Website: walmart
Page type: payment
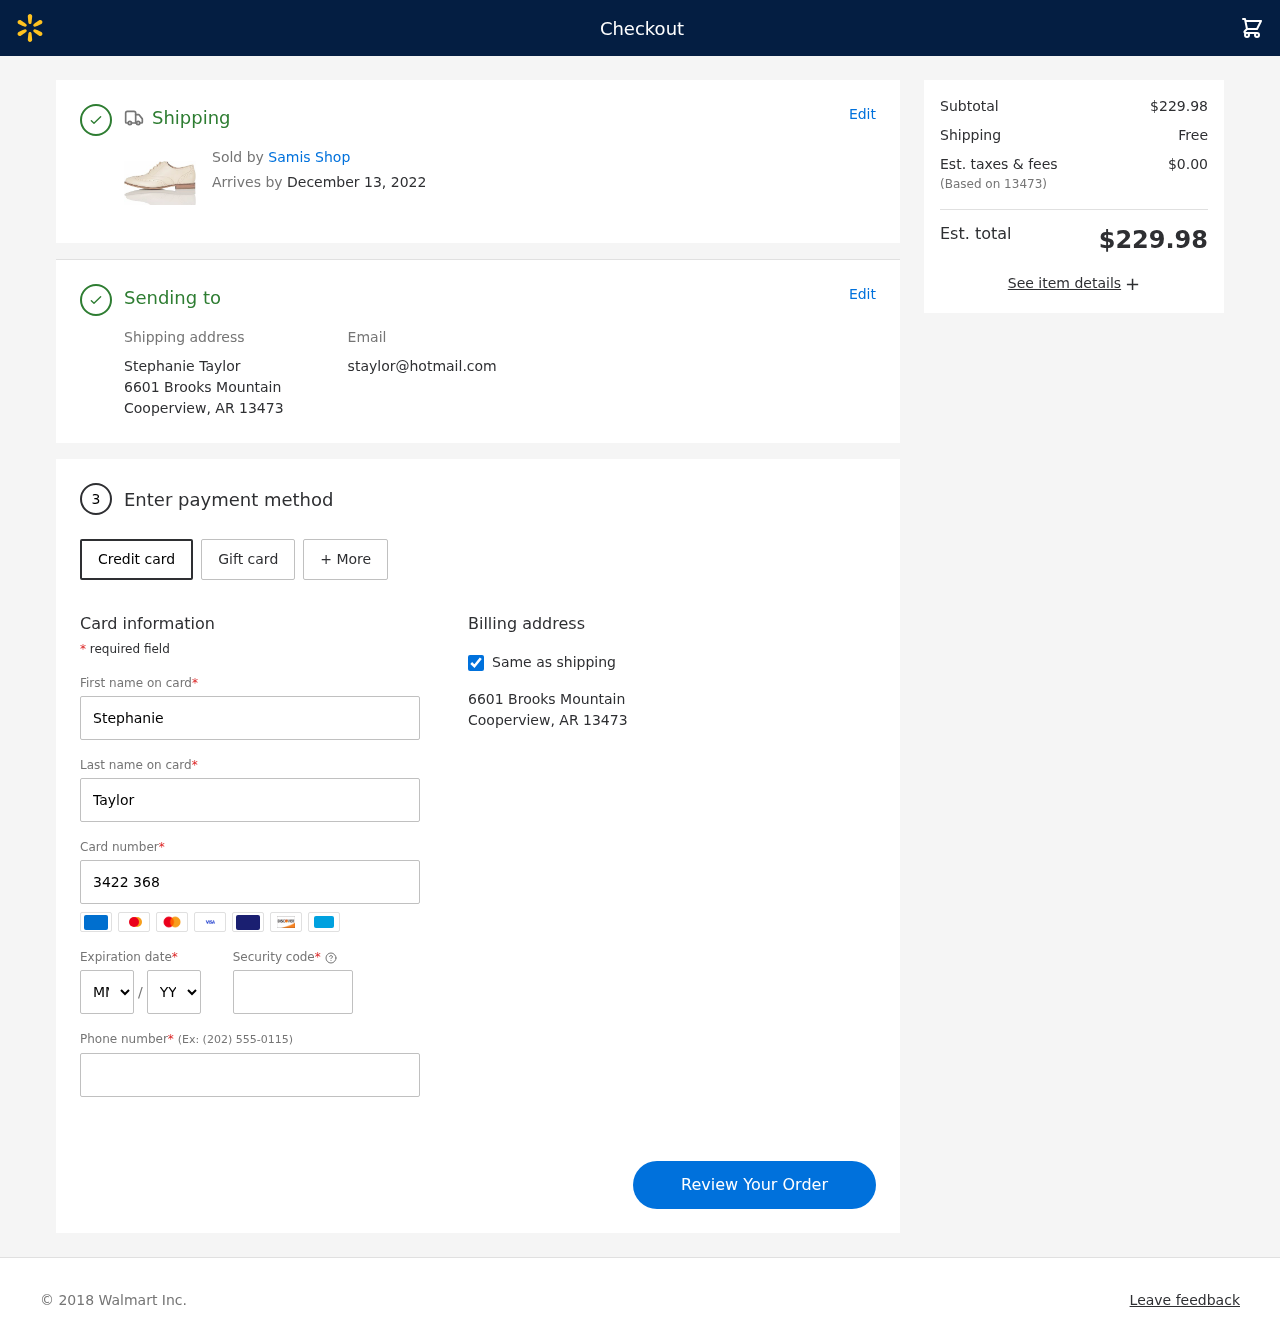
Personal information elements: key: PII_CARD_CVV
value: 1140
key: PII_CARD_EXPIRY_MONTH
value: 03
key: PII_CARD_EXPIRY_YEAR
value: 30
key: PII_CARD_NUMBER
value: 3422 3683 3727 917
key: PII_CITY_STATE_ZIP
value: Cooperview, AR 13473
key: PII_EMAIL
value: staylor@hotmail.com
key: PII_FIRSTNAME
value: Stephanie
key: PII_FULLNAME
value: Stephanie Taylor
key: PII_LASTNAME
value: Taylor
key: PII_PHONE
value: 7923530245
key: PII_POSTCODE
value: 13473
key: PII_STREET
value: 6601 Brooks Mountain
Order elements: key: ORDER_DELIVERY_DATE
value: December 13, 2022
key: ORDER_SUBTOTAL
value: $229.98
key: ORDER_SHIPPING_COST
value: Free
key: ORDER_TAX
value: $0.00
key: ORDER_TOTAL
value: $229.98